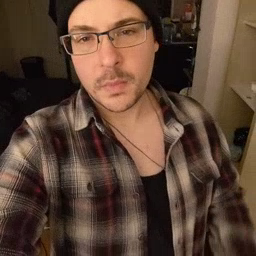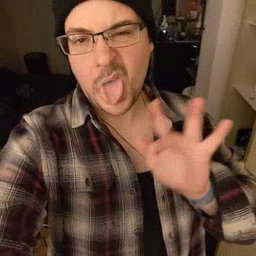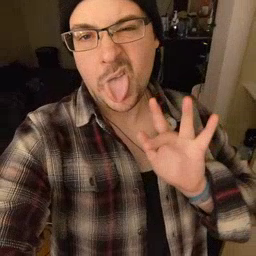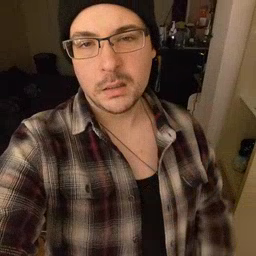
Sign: yucky